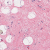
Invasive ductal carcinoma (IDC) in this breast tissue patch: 0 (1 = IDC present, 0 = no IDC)